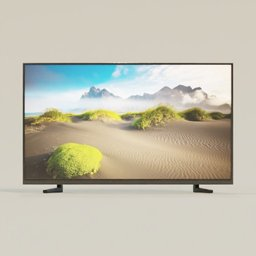
Label: electronics